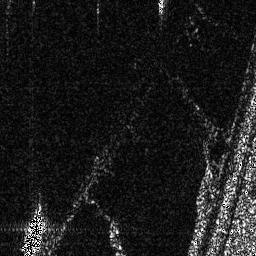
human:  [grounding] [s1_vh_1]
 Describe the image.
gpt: In the satellite image, there is  <ref>1 medium ship </ref> <box>[[8, 85, 17, 98, 0]]</box> located at bottom left.